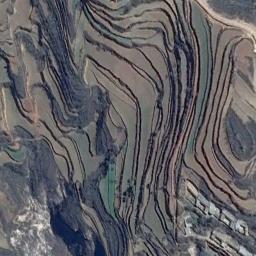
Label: terrace